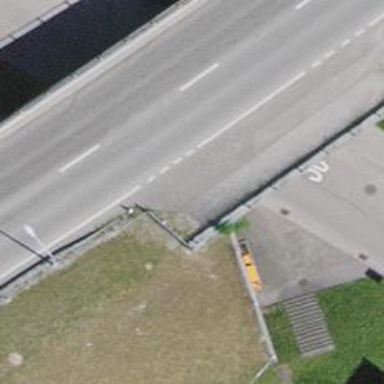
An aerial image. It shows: Guard rail.